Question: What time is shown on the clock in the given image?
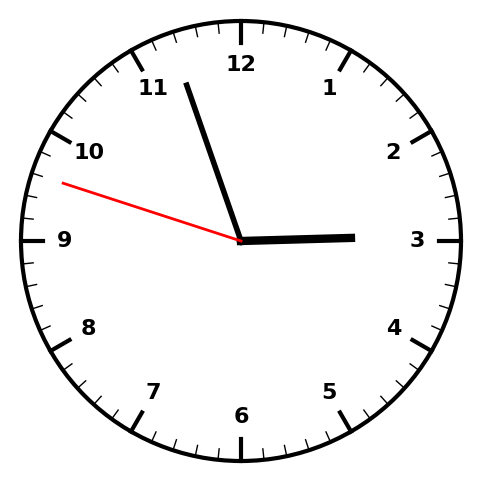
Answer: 02:56:48